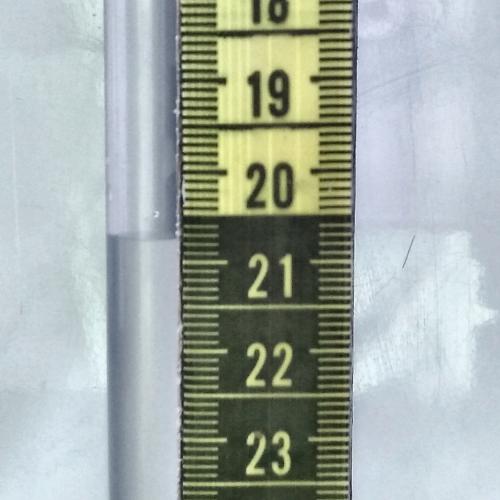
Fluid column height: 20.8 cm